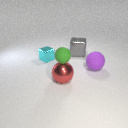
large gray metal cube to the left of large purple rubber sphere